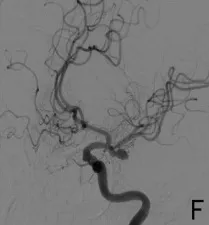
DSA imaging showing that the end of the left middle cerebral artery M1 was an irregular aneurysm.
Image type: radiology (ct)